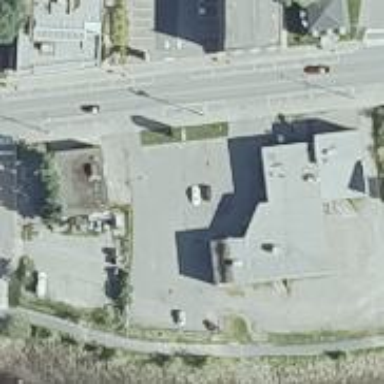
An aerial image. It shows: Convenience shop.